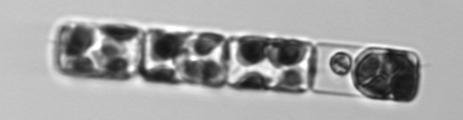
Label: Guinardia_delicatula_TAG_internal_parasite